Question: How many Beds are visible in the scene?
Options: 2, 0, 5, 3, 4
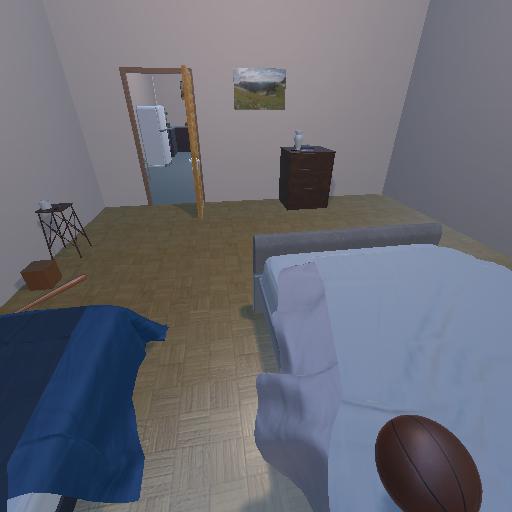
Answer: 2